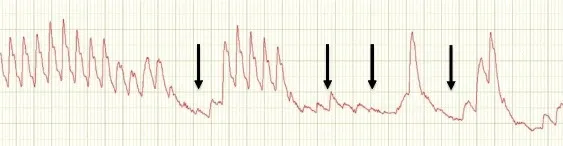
Left radial artery pressure waveform. Pulse pressure was highly reduced and disappeared intermittently (black arrows).
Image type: electrography (ekg)